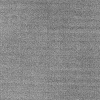
Atmospheric dust classification: dusty